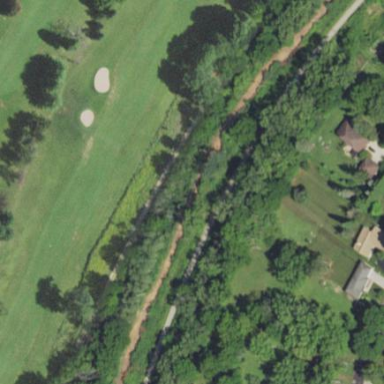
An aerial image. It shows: Grassy area designated as golf fairway.